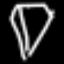
Label: diamond